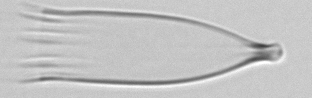
Label: Favella